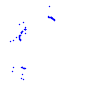
Particle: kaon